Question: What app is sponsoring?
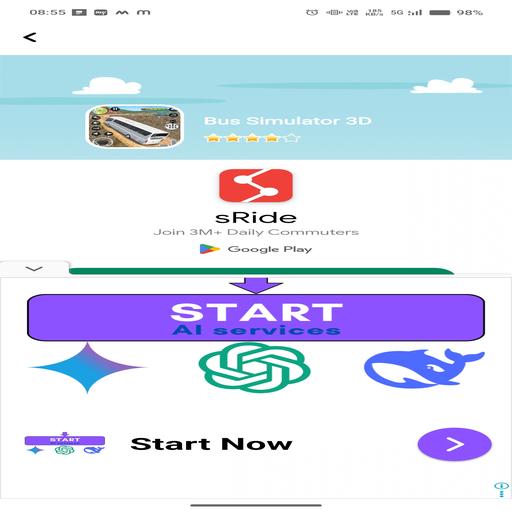
Answer: sRide